Question:
I am trying to set a session variable in an action method in MVC5, but it is giving compile-time error as shown above.
: How can i correctly set a session variable in this case? Session is enabled in web config.
Controller name is OrdersController and action method is GetOrders.
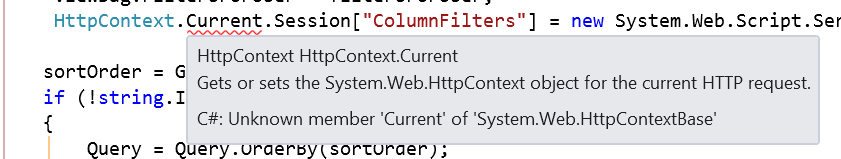
Answer: I just found that this is too simple and I was missing it.
All that is needed to set a session variable in an action method is code like below.
'''
Session["ColumnFilters"] = "somevalue";
'''